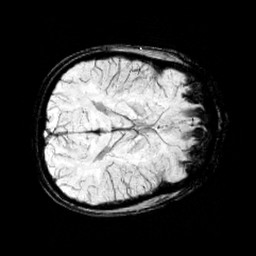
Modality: minIP
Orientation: axial
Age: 13
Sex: male
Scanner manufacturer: siemens
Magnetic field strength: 3 T
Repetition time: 0.027 s
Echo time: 0.02 s